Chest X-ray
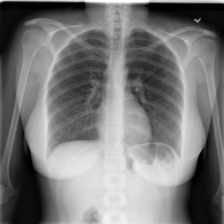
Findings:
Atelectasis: negative
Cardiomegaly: negative
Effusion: negative
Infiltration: negative
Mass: negative
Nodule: negative
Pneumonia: negative
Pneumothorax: negative
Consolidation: negative
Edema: negative
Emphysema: negative
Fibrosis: negative
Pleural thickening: negative
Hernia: negative